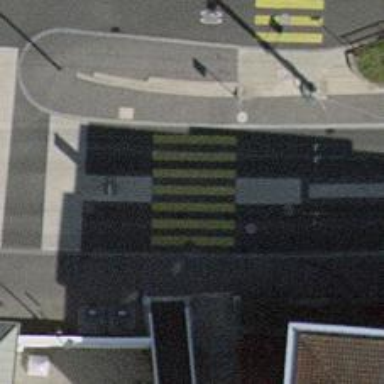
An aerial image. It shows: Zebra crossing on footway with dividing island.